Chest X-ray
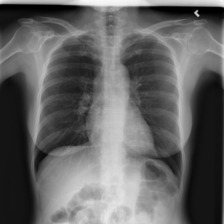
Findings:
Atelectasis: negative
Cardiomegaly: negative
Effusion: negative
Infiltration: positive
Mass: negative
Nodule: negative
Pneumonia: negative
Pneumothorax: negative
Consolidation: negative
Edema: negative
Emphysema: negative
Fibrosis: negative
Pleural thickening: negative
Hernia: negative